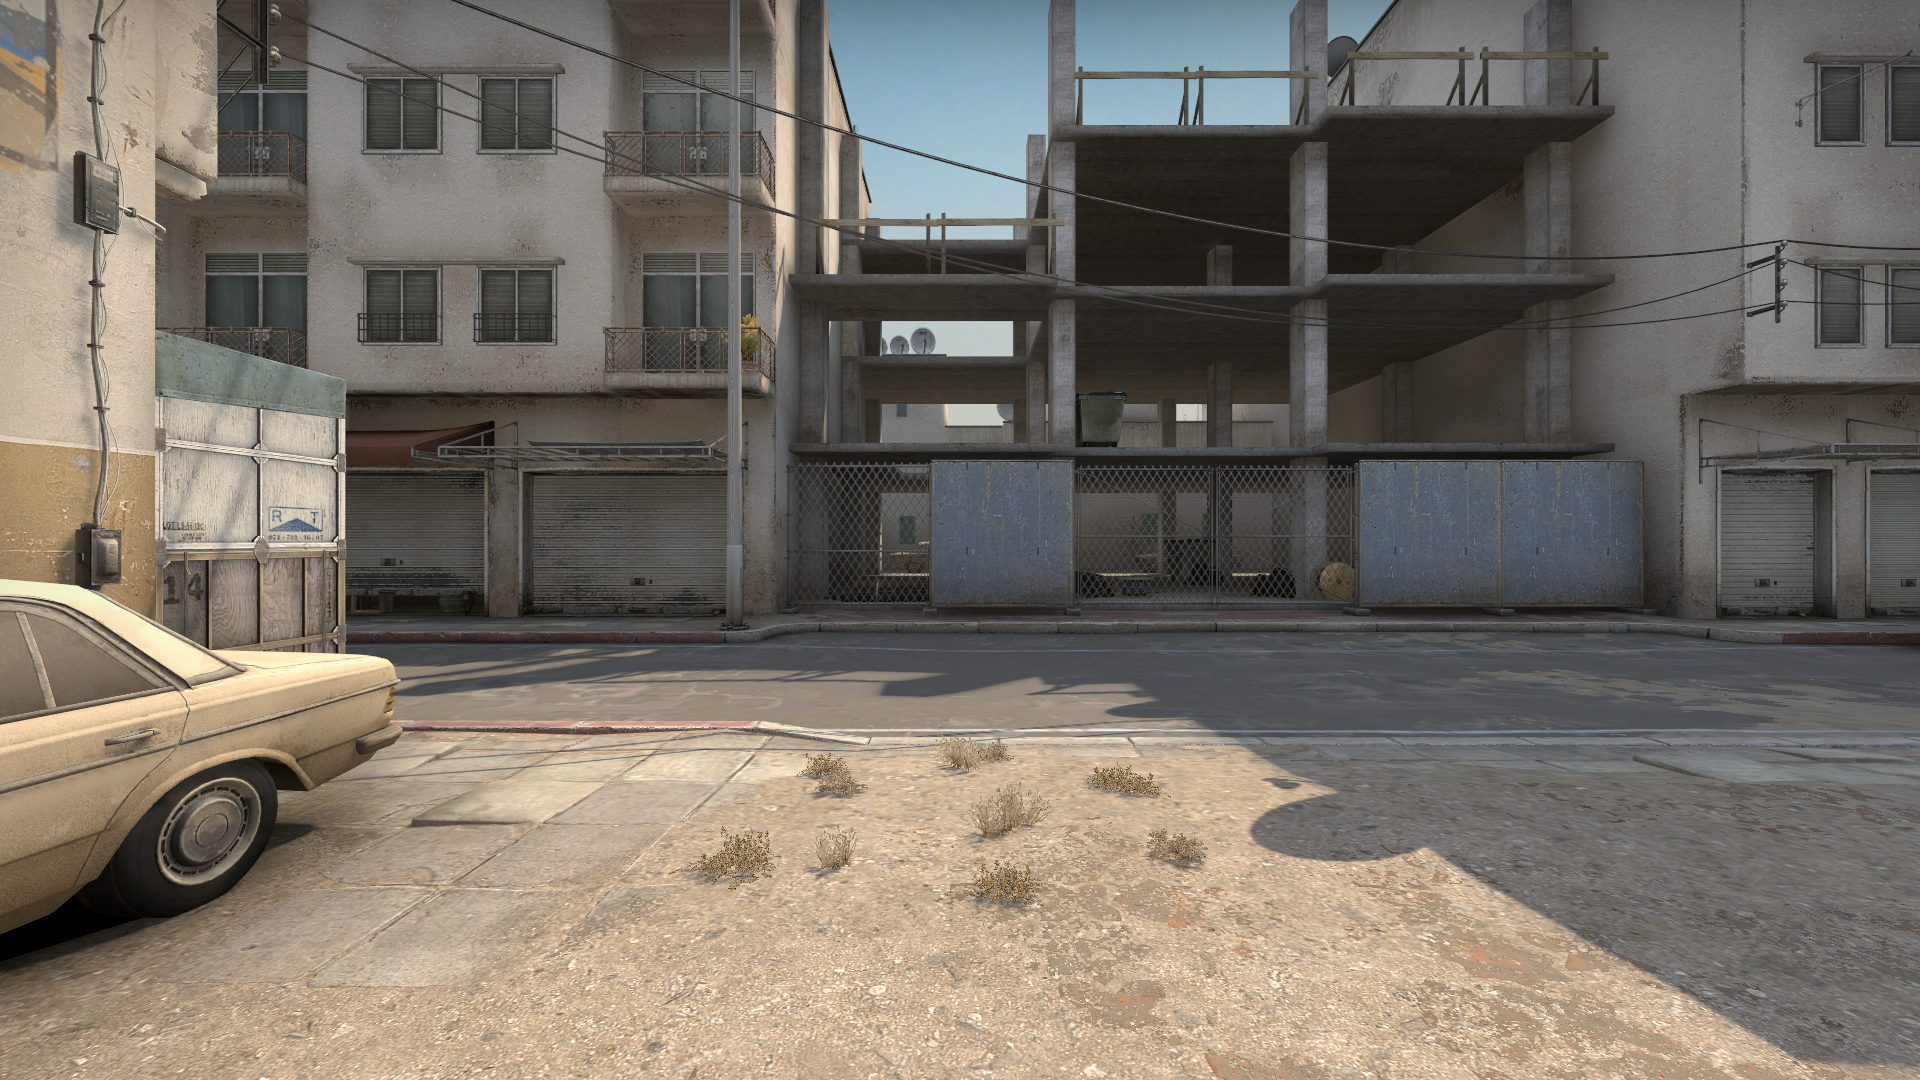
Map: de_dust2